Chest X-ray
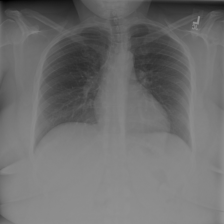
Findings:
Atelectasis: negative
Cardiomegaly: negative
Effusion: negative
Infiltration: negative
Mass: negative
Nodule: negative
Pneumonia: negative
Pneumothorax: negative
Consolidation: negative
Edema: negative
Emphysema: negative
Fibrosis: negative
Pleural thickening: negative
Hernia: negative